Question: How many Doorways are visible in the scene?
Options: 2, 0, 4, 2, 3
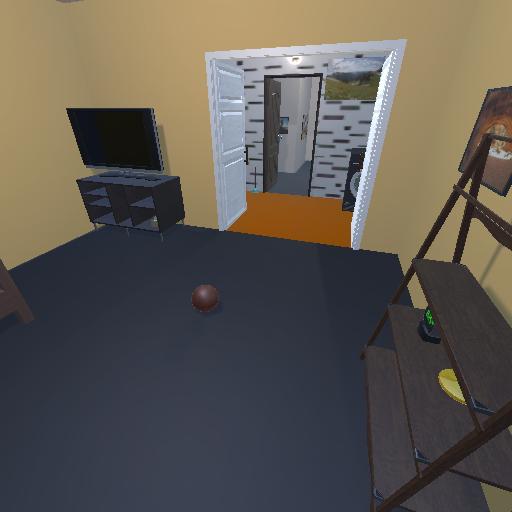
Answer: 2